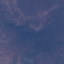
Land use / land cover class: HerbaceousVegetation